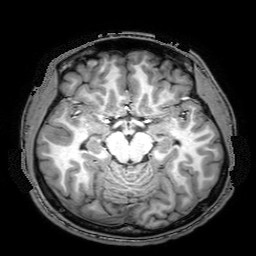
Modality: T1w
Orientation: axial
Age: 19
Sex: male
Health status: ill
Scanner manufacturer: philips
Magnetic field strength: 3 T
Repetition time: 8.3 s
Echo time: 3.865 s